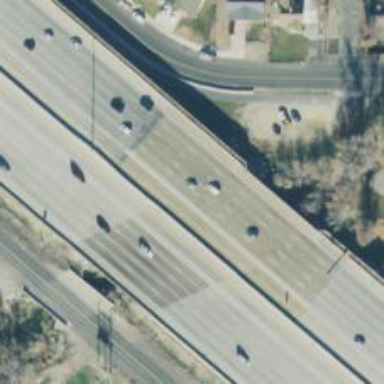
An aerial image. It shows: Motorway bridge.